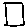
Label: square